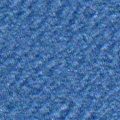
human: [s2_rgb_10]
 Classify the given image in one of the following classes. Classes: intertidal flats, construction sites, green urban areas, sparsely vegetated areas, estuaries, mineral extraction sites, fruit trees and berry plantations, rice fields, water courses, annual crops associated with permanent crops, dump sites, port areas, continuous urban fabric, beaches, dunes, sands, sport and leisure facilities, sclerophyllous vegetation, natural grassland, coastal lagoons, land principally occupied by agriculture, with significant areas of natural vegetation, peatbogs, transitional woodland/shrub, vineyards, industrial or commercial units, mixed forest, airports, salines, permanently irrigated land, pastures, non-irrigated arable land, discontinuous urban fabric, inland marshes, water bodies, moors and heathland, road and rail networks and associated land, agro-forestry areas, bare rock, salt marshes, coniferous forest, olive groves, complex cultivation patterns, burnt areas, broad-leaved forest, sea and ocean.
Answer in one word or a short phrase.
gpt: sea and ocean